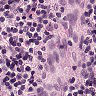
Metastatic tissue present: no